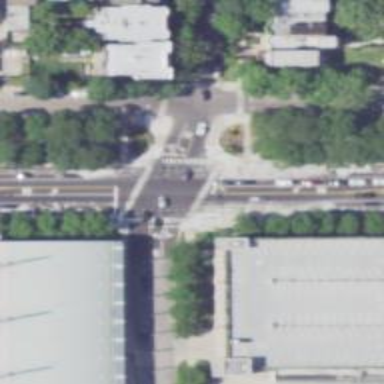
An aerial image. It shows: Footway crossing with zebra markings.